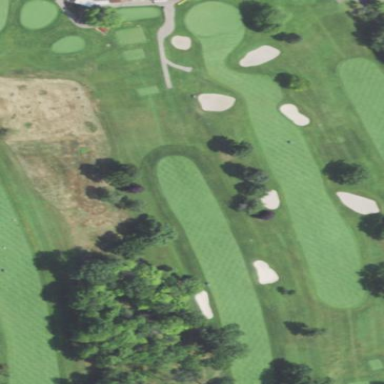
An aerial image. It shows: Grassy area designated as golf fairway.